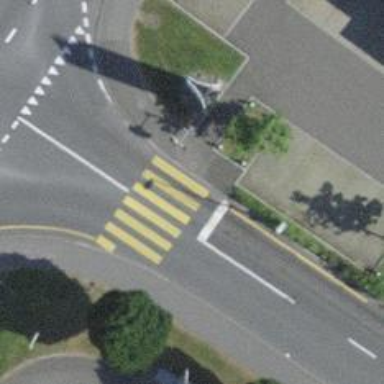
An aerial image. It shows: Uncontrolled zebra crossing with notable zebra markings.